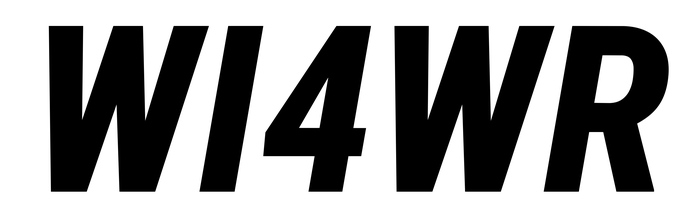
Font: Roboto-Italic_Condensed_ExtraBold_Italic